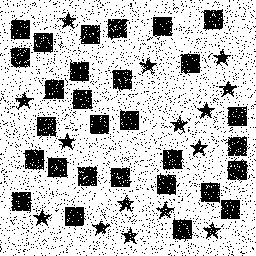
Squares: 29
Triangles: 0
Stars: 15
Total shapes: 44